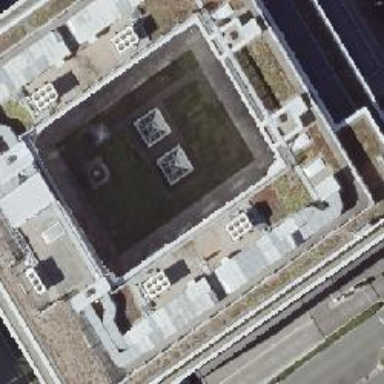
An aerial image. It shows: Building with flat roof.